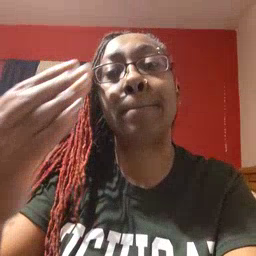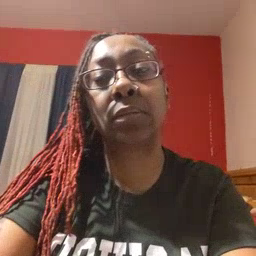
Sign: open